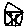
Label: house